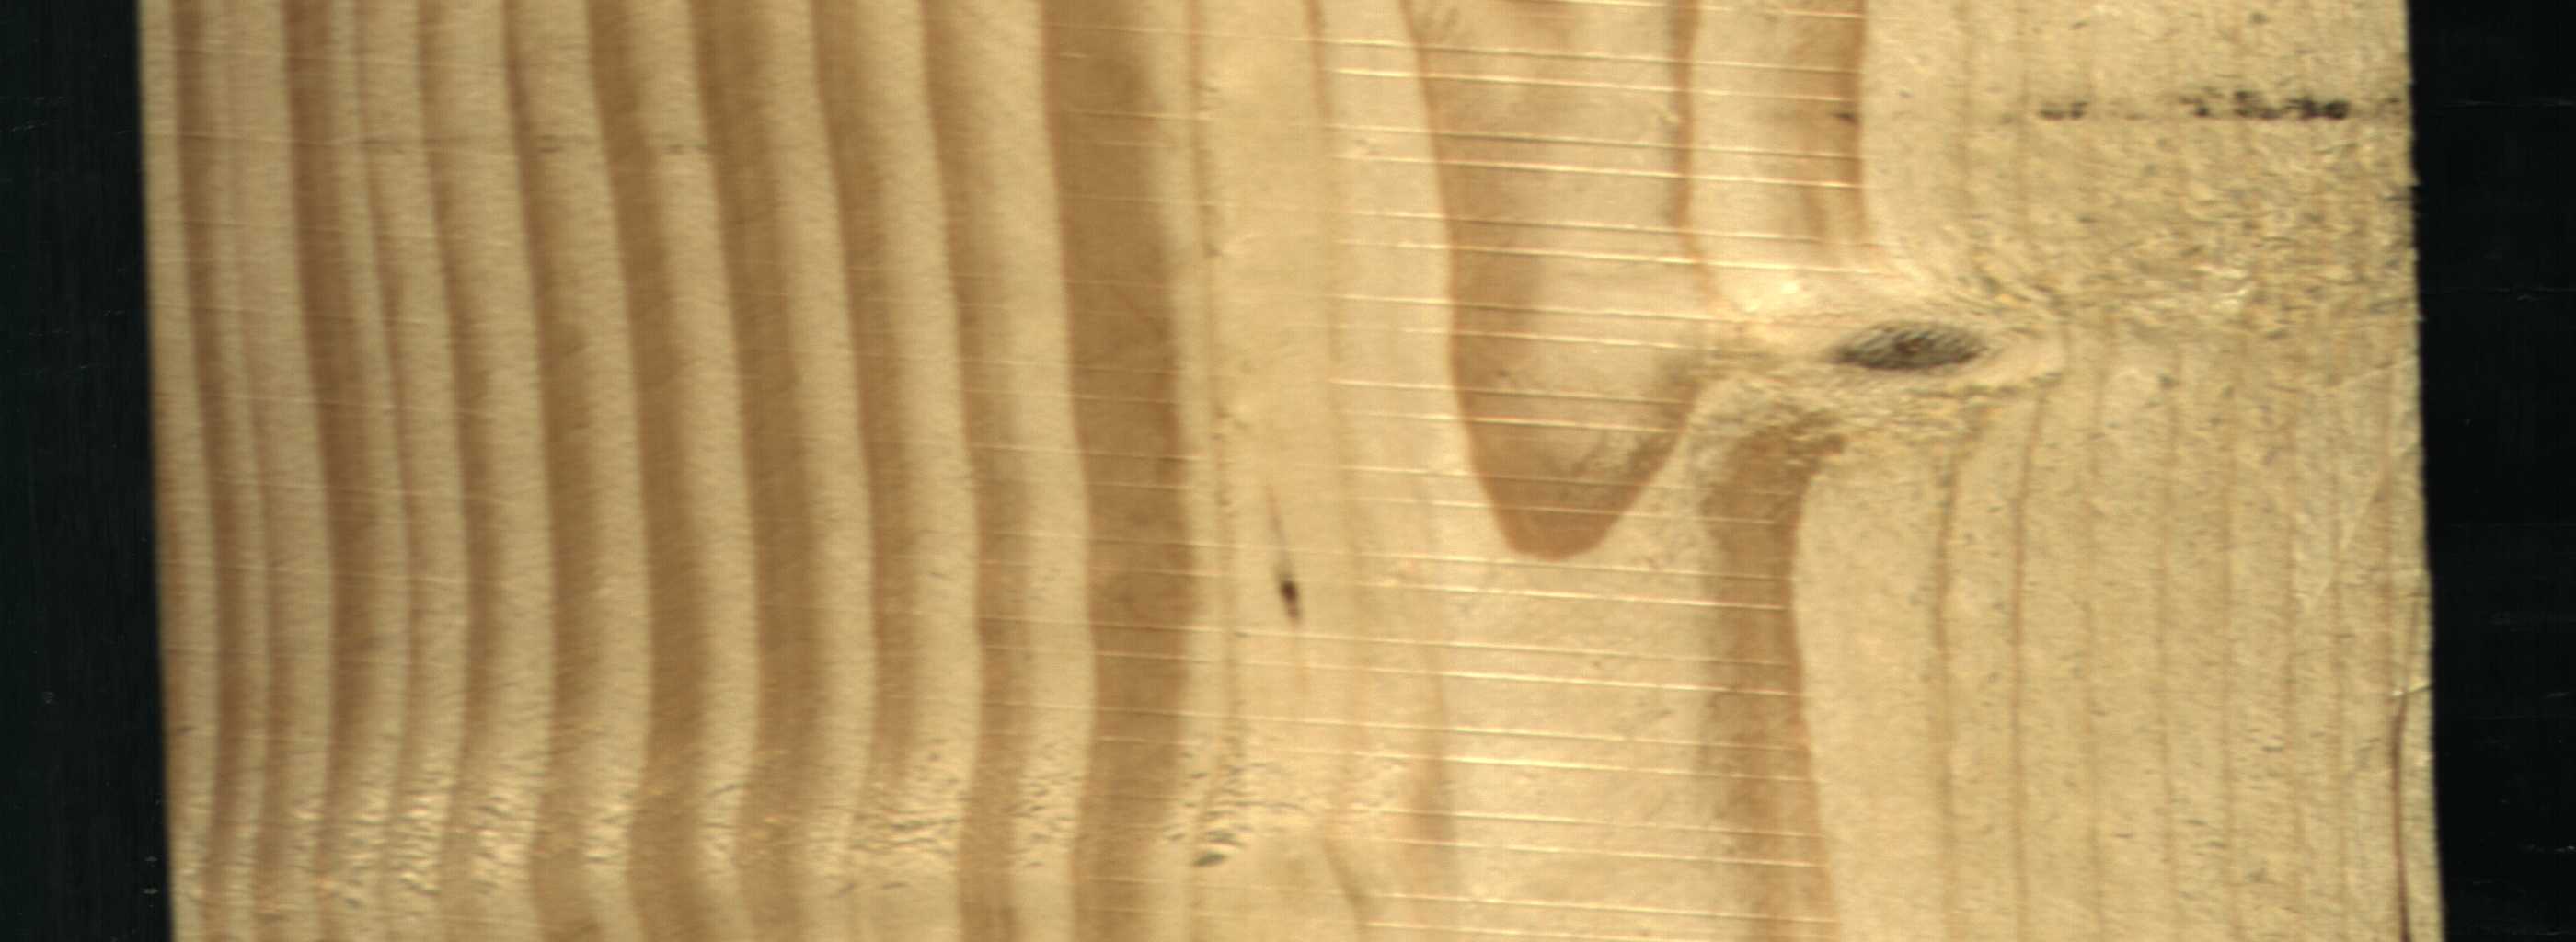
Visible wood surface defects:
Live_Knot